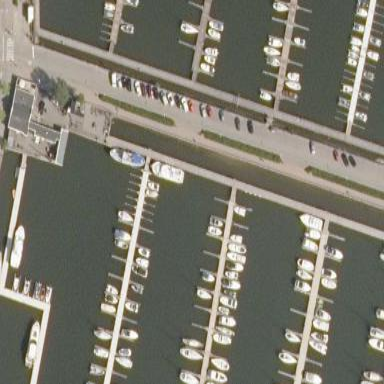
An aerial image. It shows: Man-made pier.